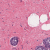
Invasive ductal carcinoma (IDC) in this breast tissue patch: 0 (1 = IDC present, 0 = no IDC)